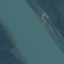
Land use / land cover: River